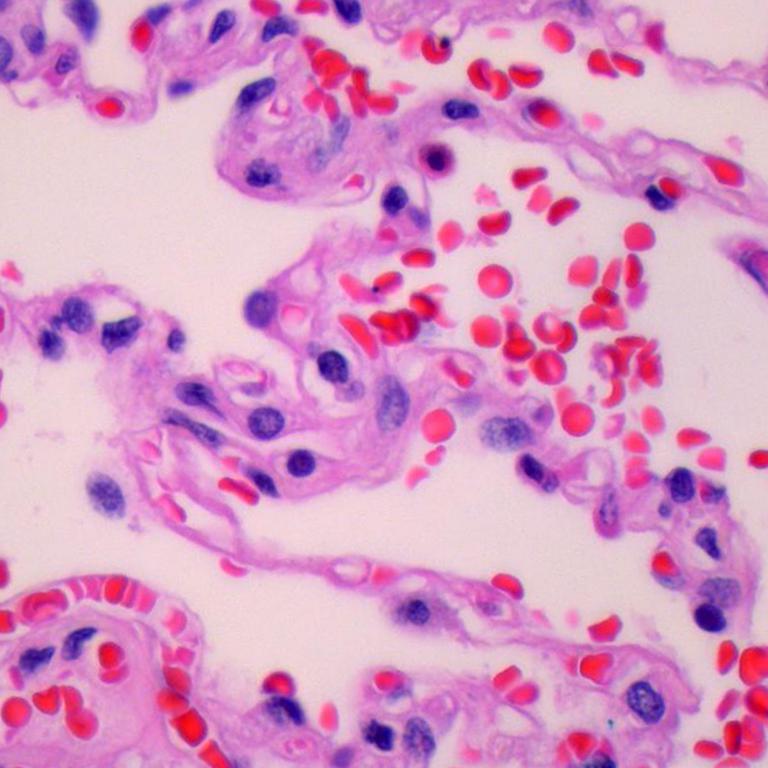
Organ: lung
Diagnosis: benign